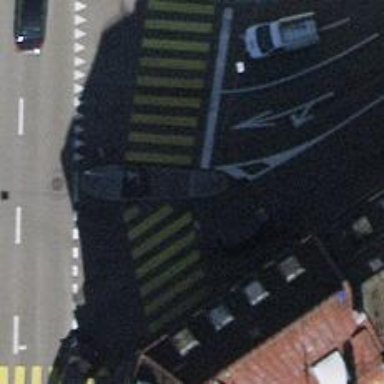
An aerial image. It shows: Crossing with traffic signals.